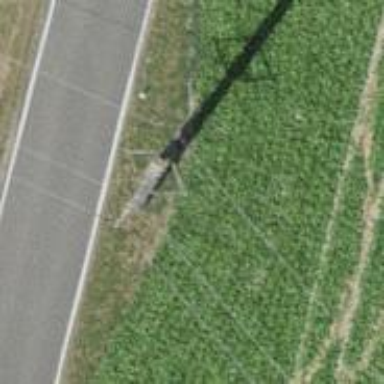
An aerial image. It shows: Concrete power pole.